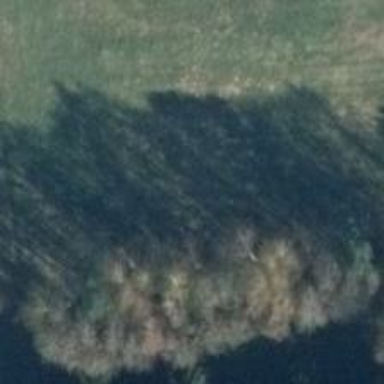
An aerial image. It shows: Hunting stand.